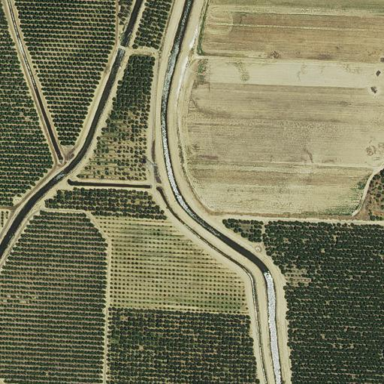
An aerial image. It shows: Orchard planted with peach trees.